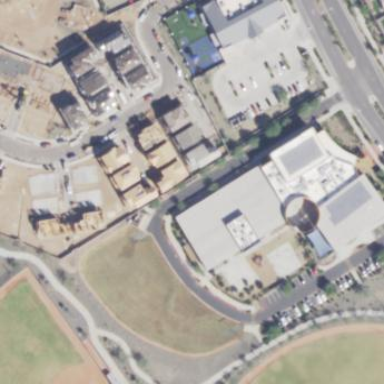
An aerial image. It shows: School building.